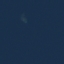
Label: SeaLake